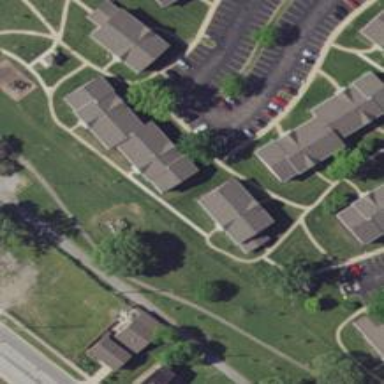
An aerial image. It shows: Neighborhood.